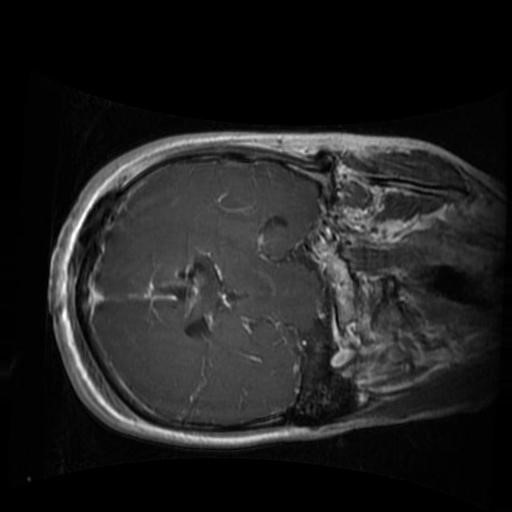
Label: brain_glioma